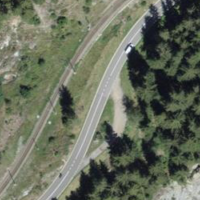
EUNIS habitat code: 23
Species observed at this site:
Sambucus racemosa
Coccinella septempunctata